Field crop: maize
Growth stage: 2
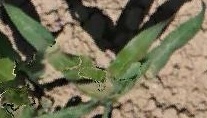
Species: maize